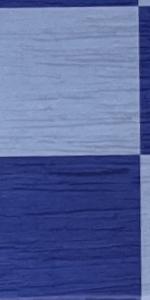
Label: Empty